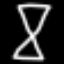
Label: hourglass